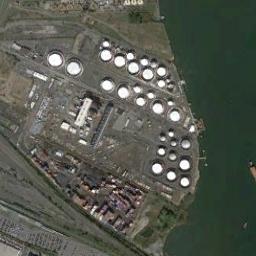
Label: storage tanks